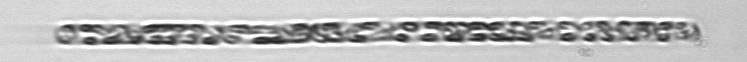
Label: Dactyliosolen_fragilissimus